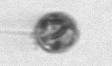
Label: Dinophyceae